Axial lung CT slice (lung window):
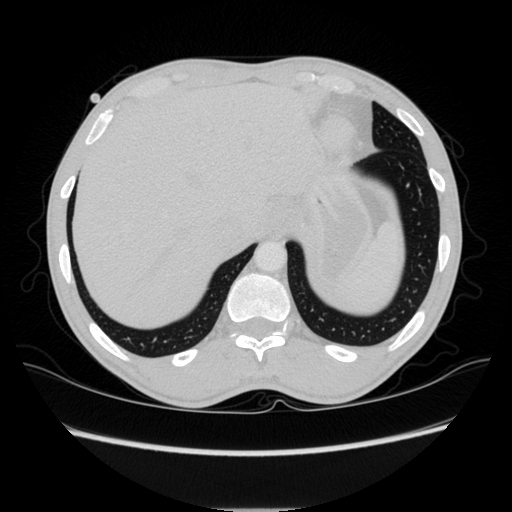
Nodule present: no